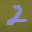
Label: 2